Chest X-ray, AP view. Patient: 20 years old, sex M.
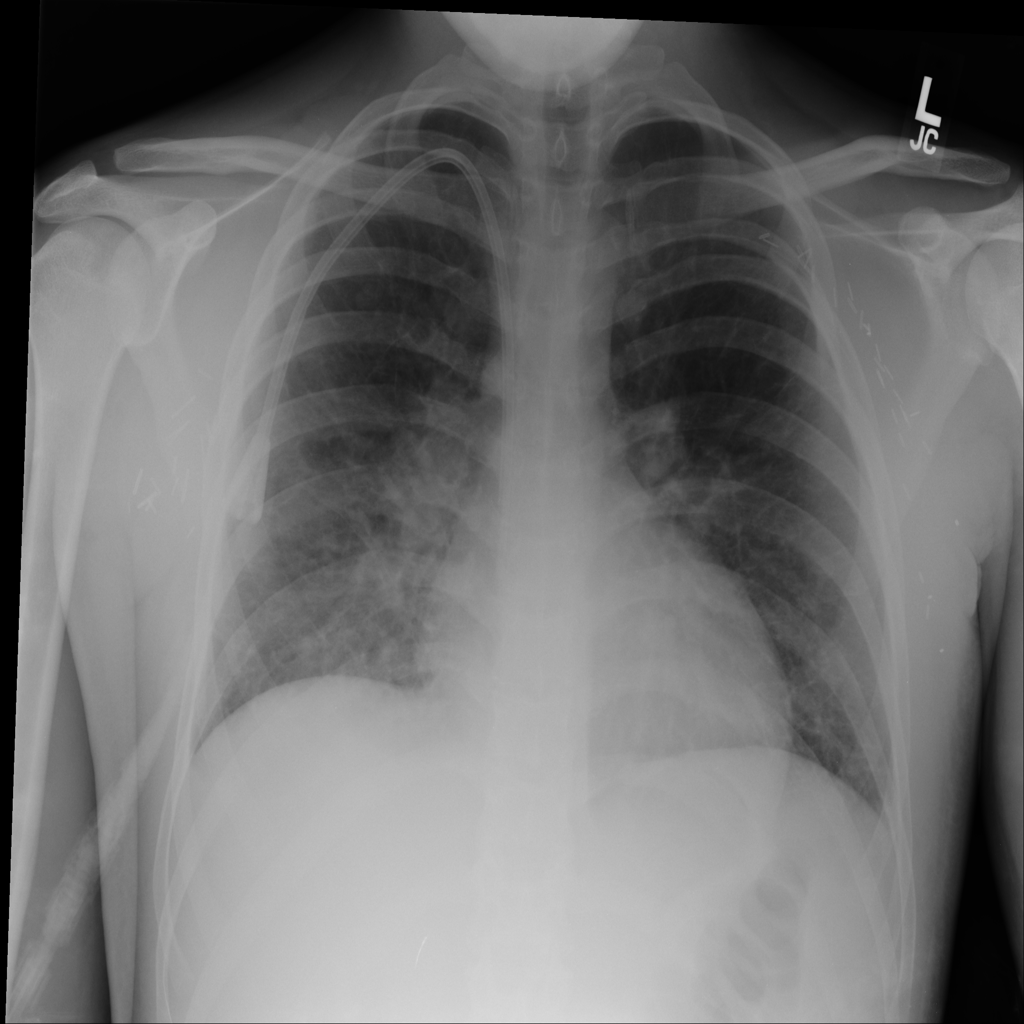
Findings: Infiltration